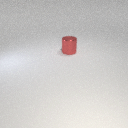
large red metal cylinder